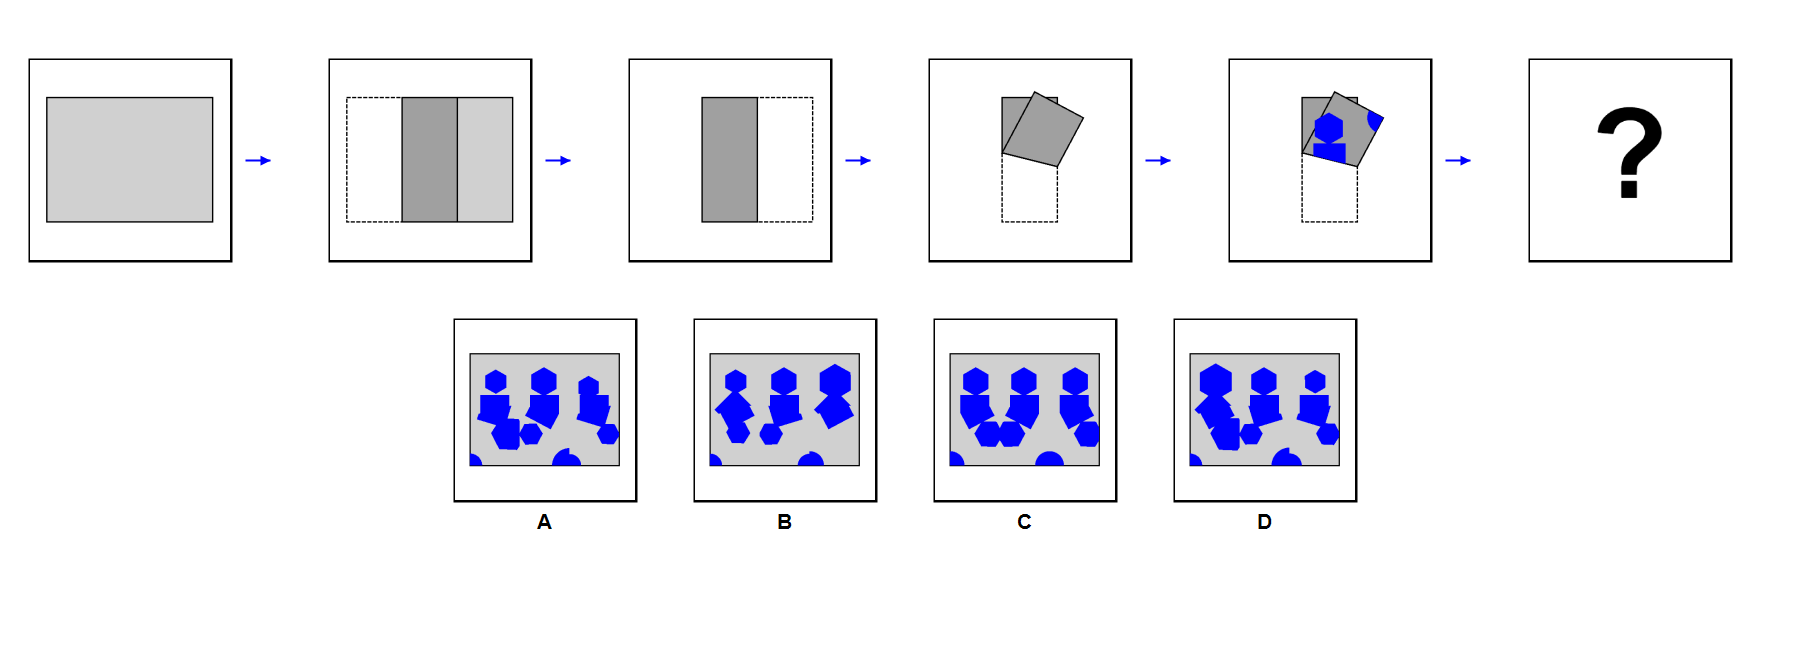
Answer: C